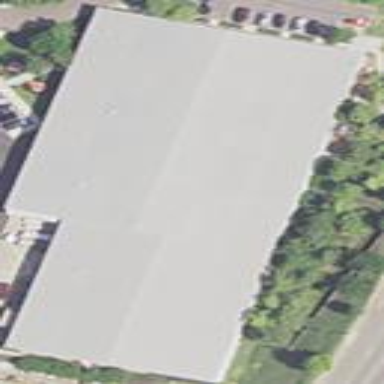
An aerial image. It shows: Building.